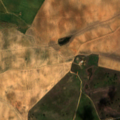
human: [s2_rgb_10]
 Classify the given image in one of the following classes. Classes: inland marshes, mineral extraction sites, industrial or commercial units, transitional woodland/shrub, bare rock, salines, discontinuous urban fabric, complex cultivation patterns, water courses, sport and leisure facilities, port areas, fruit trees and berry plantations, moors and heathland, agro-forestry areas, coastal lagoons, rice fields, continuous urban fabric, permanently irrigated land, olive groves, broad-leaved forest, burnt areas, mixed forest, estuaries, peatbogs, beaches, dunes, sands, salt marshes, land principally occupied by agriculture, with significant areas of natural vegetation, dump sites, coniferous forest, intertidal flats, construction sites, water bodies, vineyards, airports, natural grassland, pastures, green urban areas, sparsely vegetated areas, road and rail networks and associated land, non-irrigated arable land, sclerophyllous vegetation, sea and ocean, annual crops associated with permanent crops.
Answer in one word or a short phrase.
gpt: non-irrigated arable land, permanently irrigated land, fruit trees and berry plantations, agro-forestry areas